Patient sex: M
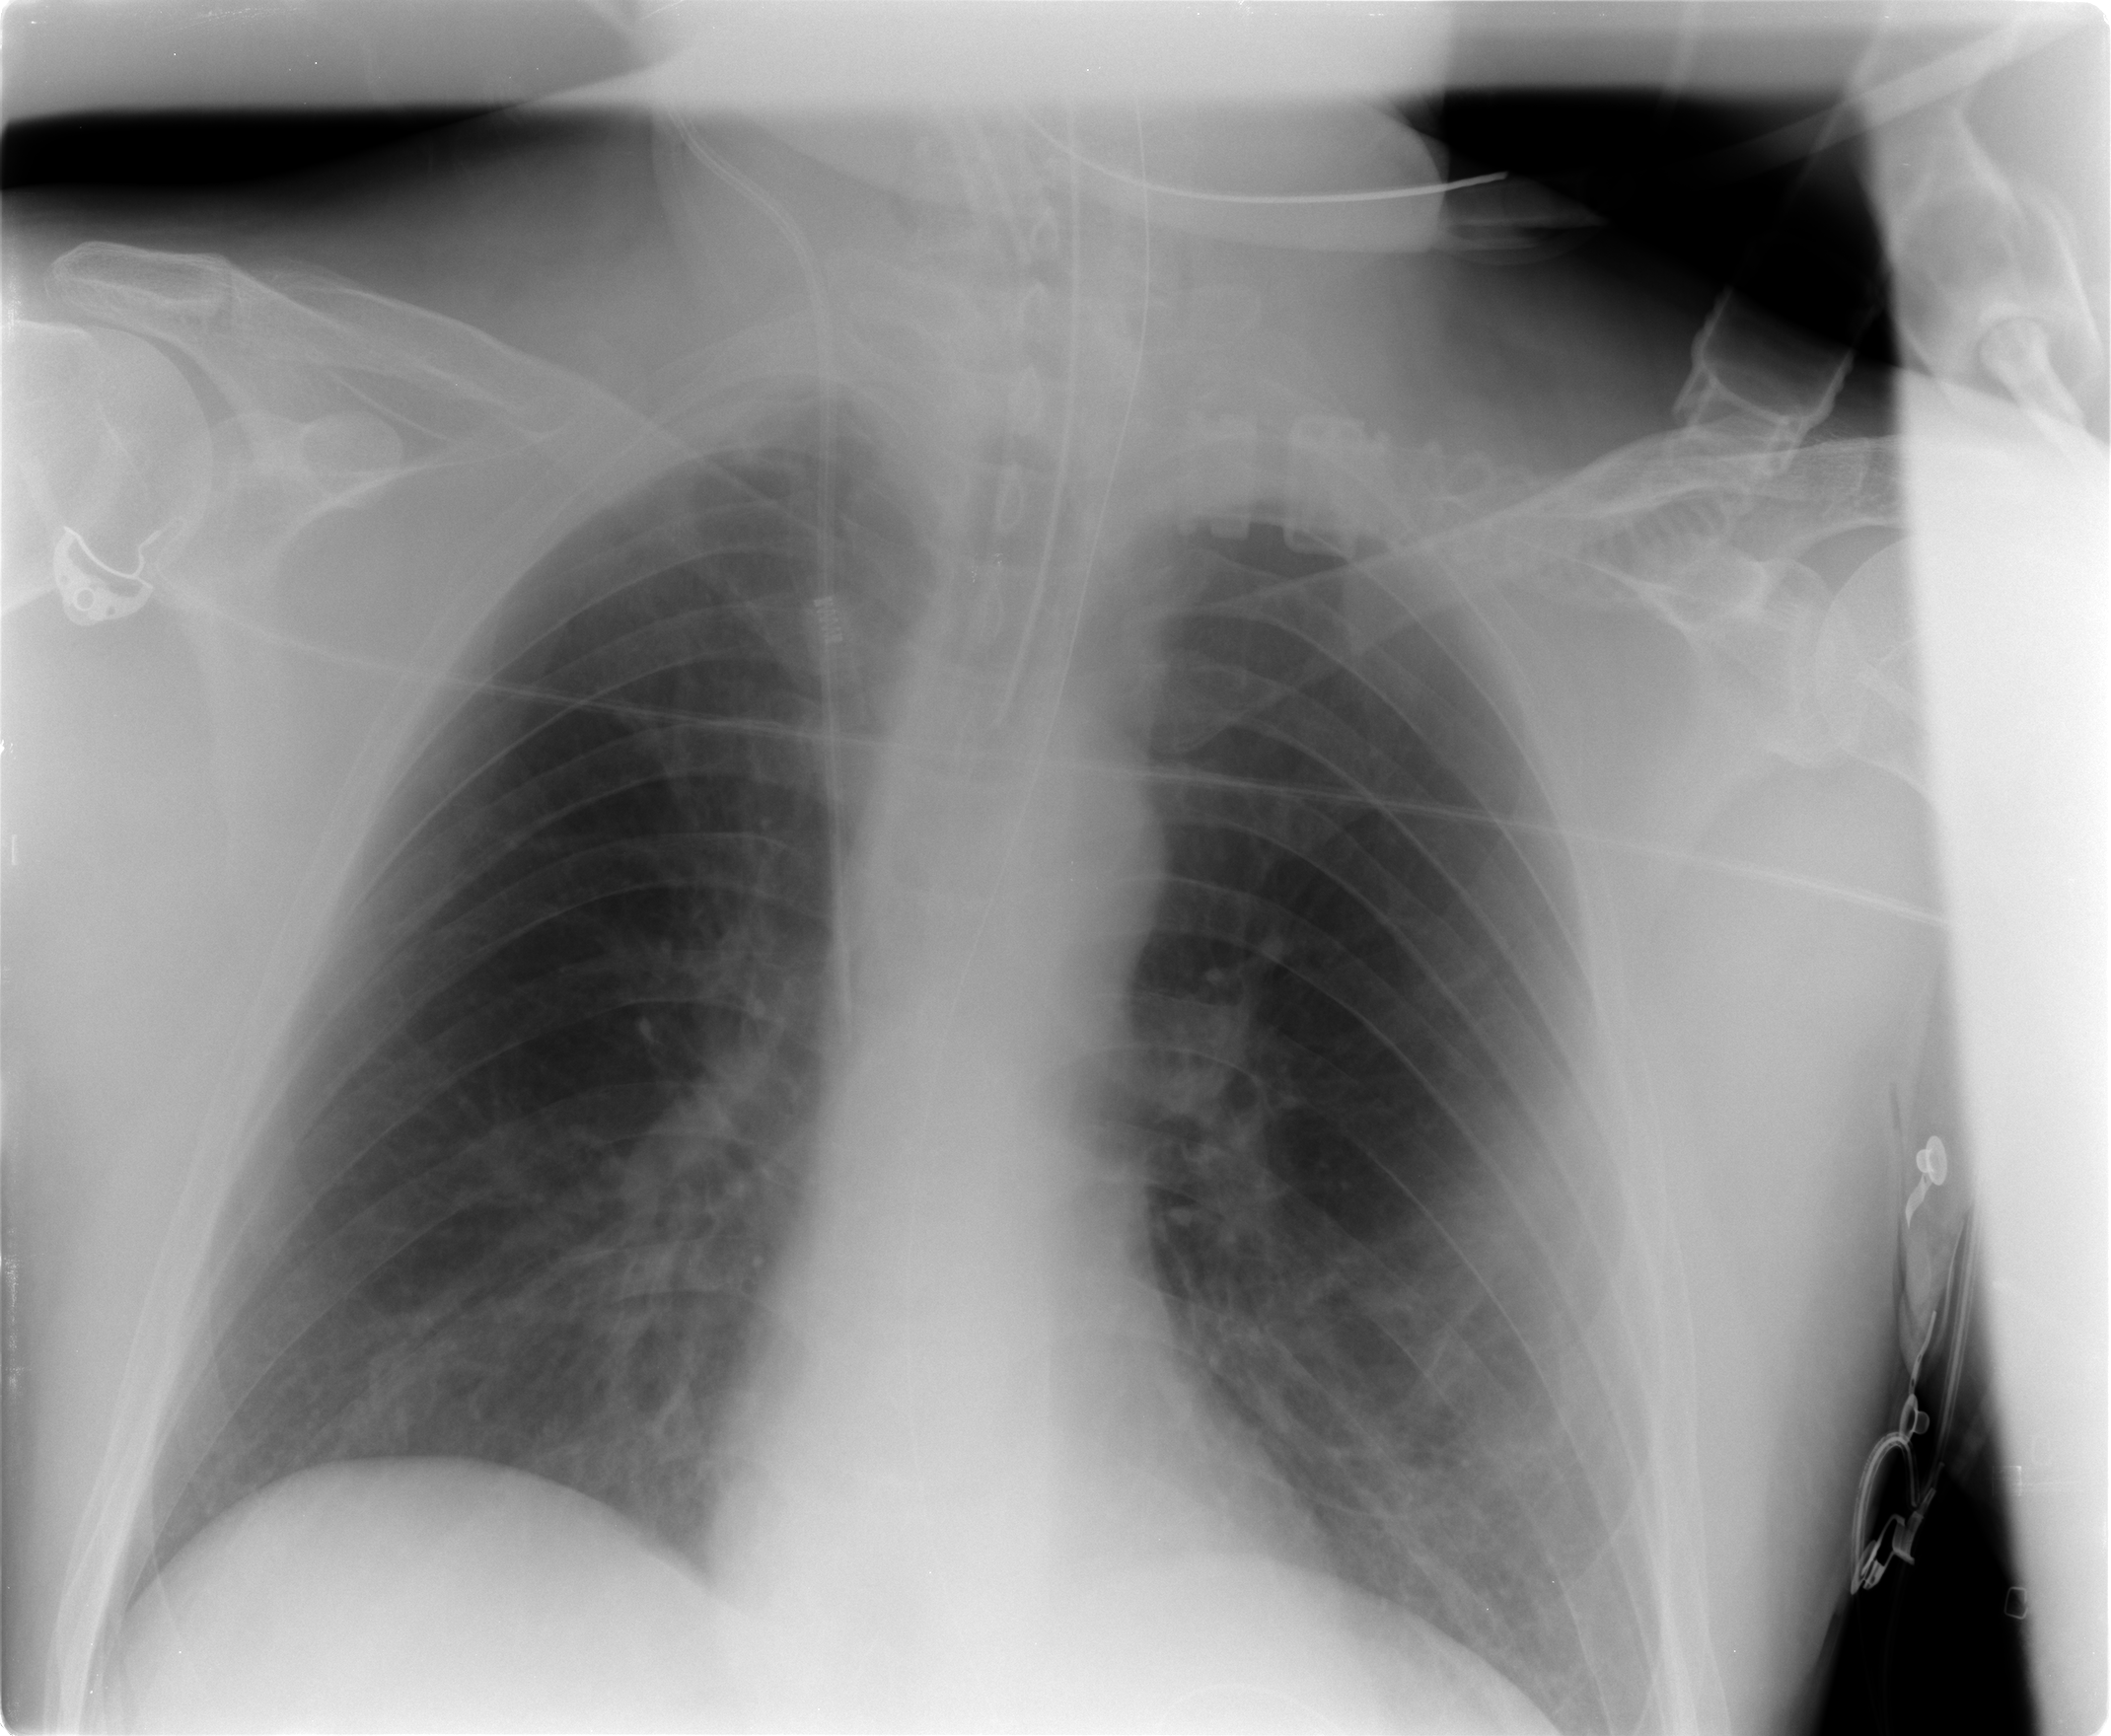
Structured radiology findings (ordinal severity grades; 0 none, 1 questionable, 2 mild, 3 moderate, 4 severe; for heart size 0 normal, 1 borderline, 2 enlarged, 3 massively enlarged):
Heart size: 0
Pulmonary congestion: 0
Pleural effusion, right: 0
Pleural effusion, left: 0
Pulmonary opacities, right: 0
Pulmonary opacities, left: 0
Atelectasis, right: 0
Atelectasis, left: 2